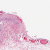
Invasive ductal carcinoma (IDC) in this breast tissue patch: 0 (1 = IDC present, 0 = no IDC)